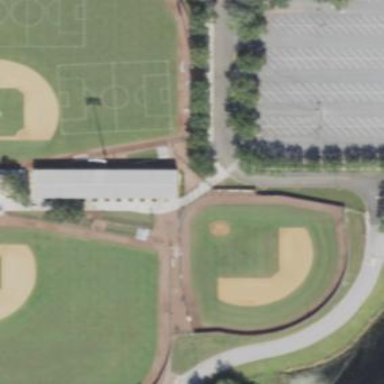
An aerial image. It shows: Baseball pitch with artificial turf.